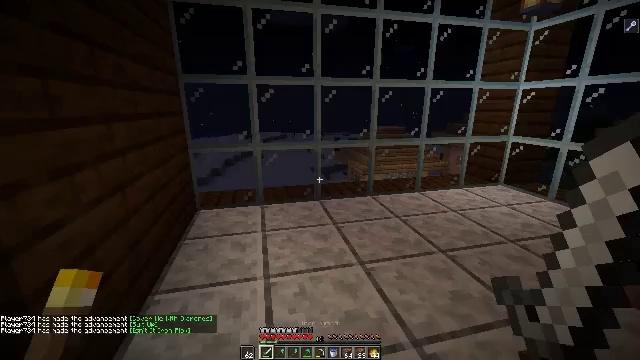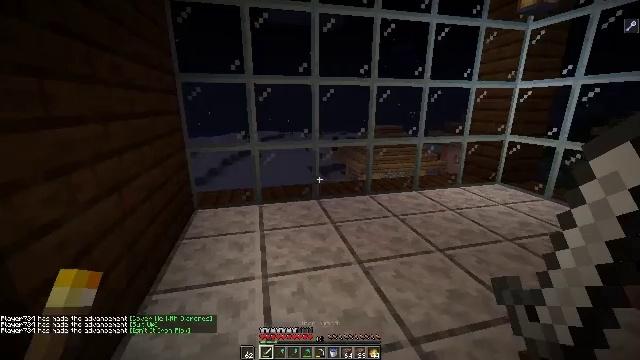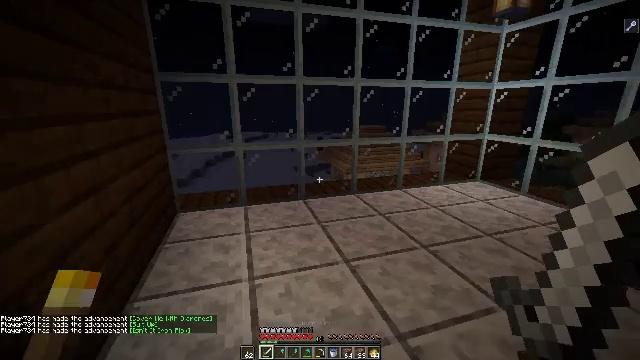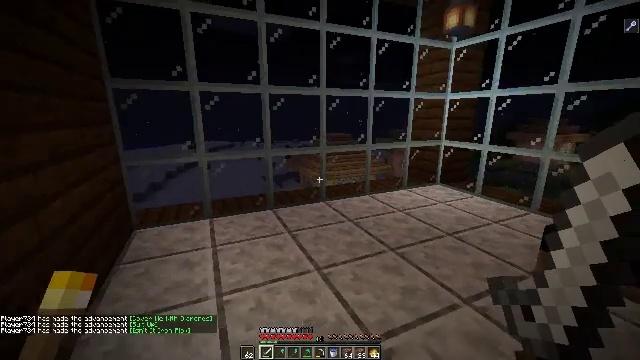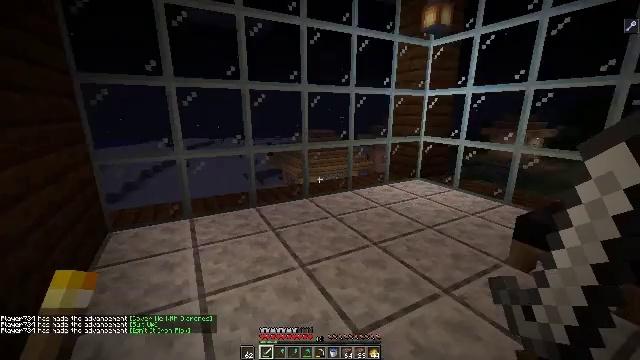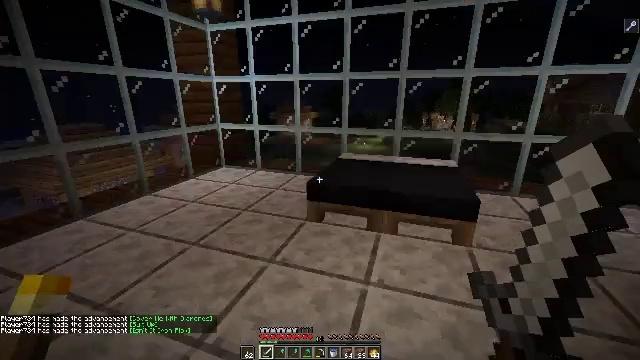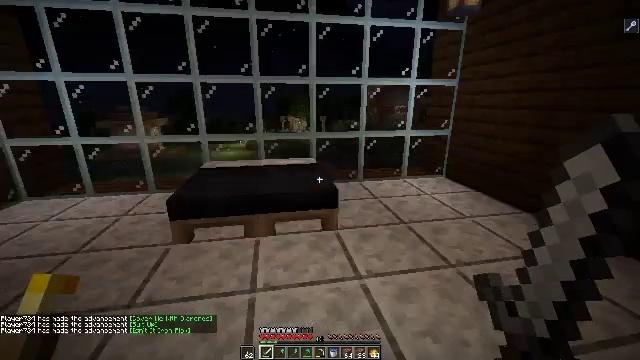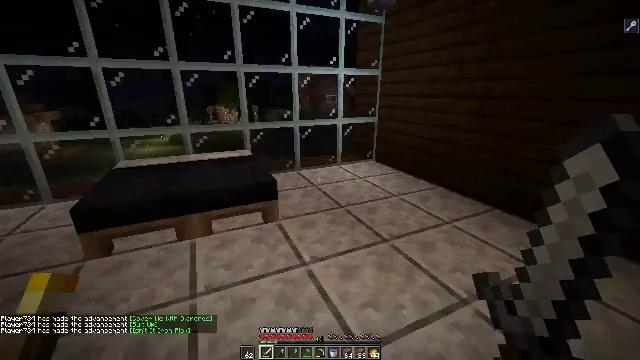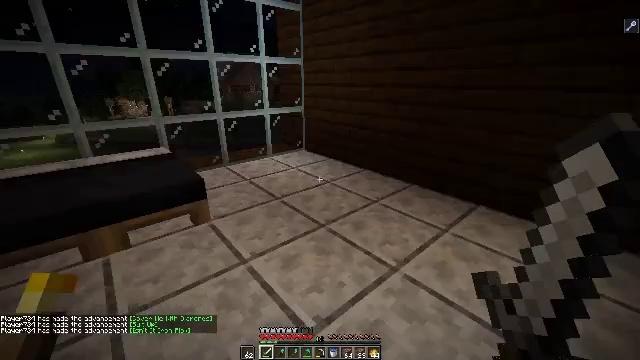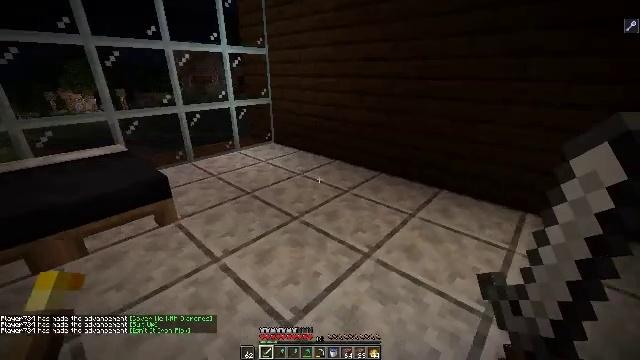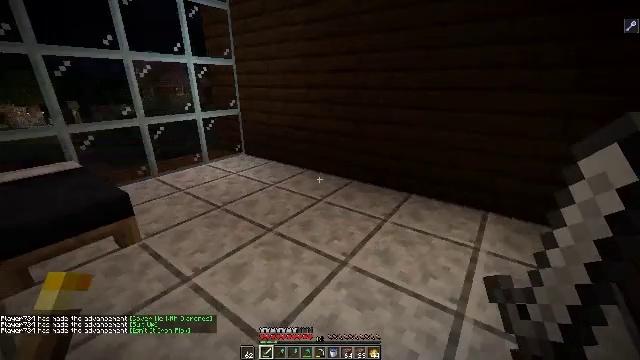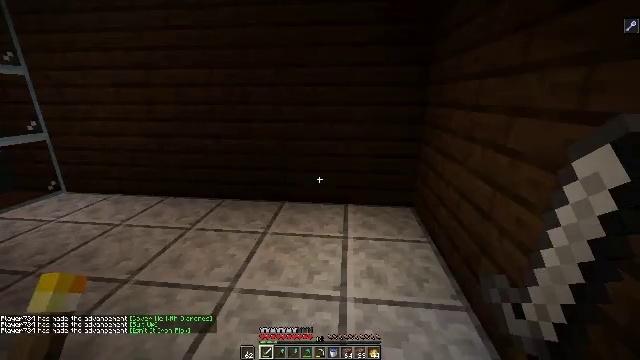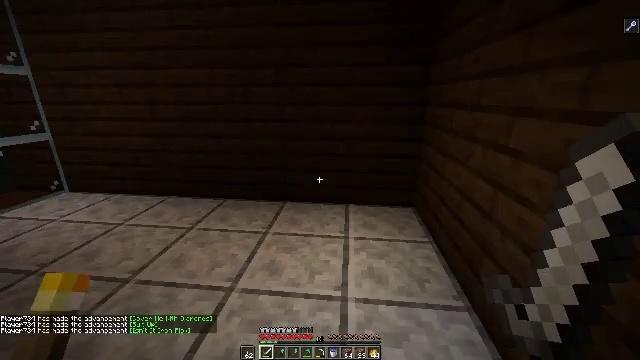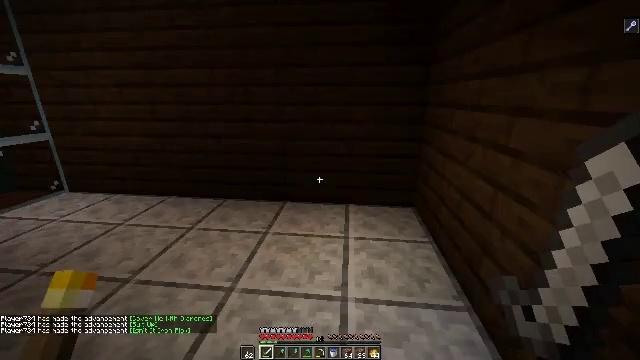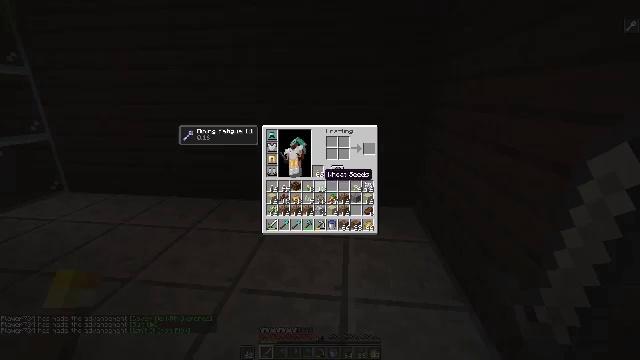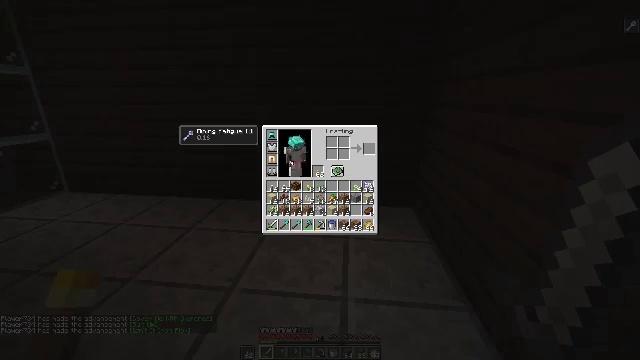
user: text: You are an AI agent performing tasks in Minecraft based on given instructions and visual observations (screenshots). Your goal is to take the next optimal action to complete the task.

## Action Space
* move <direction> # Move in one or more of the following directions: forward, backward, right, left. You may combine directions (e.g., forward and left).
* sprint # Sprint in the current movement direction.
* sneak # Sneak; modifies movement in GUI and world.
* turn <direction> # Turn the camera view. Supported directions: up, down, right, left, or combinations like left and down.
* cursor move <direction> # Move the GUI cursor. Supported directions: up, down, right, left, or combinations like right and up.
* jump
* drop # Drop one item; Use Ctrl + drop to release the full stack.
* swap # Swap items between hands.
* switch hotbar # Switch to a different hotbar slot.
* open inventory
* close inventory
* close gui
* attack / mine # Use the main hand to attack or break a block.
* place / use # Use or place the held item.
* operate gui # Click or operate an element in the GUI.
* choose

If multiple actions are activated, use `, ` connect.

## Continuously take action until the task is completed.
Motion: motion action
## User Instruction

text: Mine the torch on the wall.
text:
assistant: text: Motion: no_op
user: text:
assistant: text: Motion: turn right
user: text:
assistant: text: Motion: turn right and up
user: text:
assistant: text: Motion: turn right
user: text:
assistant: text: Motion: turn right and down
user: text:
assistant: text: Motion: turn right
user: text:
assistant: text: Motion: turn right and down
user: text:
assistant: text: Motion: turn right and down
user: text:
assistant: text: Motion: turn right and down
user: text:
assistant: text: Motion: turn right and up
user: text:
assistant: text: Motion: turn right and up
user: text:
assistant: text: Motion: no_op
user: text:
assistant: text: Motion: no_op
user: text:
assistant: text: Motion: open inventory
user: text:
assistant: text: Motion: turn left and up, open inventory
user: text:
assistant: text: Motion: no_op
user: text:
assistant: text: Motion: no_op
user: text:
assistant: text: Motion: no_op
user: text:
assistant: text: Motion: no_op
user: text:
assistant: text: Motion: no_op
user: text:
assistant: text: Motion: no_op
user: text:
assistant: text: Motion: no_op
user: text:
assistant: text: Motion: no_op
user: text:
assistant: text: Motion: no_op
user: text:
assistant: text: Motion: no_op
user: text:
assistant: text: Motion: no_op
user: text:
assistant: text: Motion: no_op
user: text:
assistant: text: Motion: no_op
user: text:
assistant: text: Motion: no_op
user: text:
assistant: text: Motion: no_op